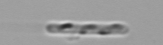
Label: Cerataulina_pelagica